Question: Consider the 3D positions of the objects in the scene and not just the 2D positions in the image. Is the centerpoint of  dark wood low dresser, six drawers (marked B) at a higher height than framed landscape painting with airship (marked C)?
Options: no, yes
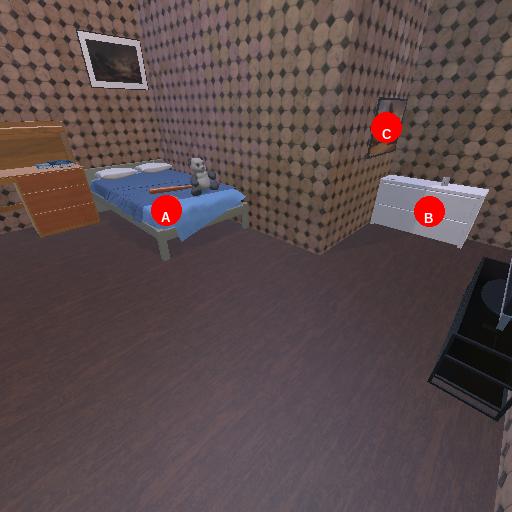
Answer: no